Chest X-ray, AP view. Patient: 49 years old, sex F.
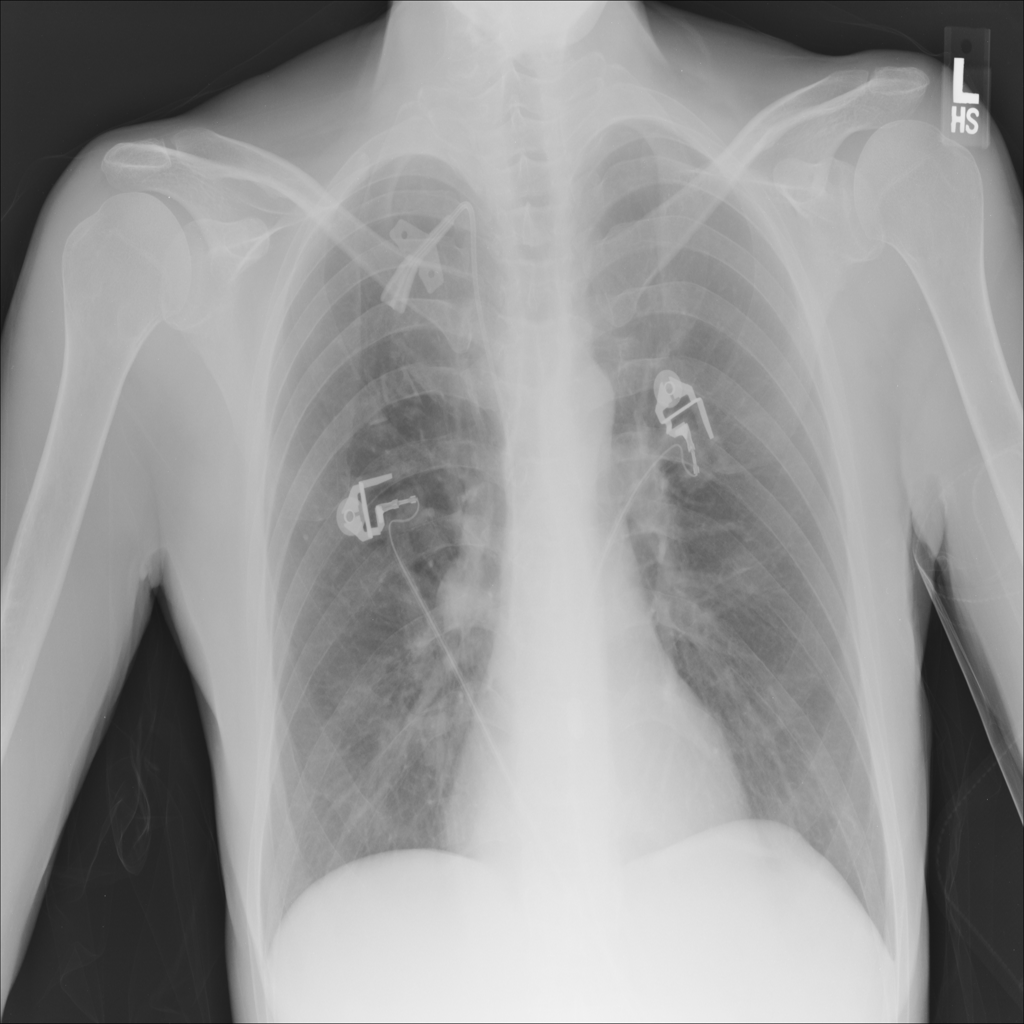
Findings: No Finding